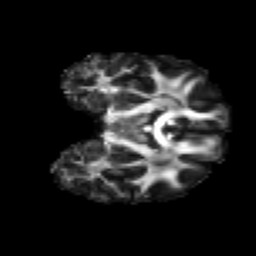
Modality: FA
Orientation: coronal
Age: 23
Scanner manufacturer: siemens
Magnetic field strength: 3 T
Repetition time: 4.52 s
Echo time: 0.084 s